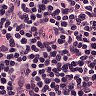
Metastatic tissue present: no